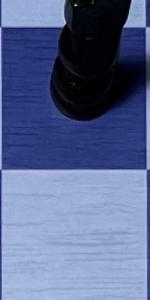
Label: Empty